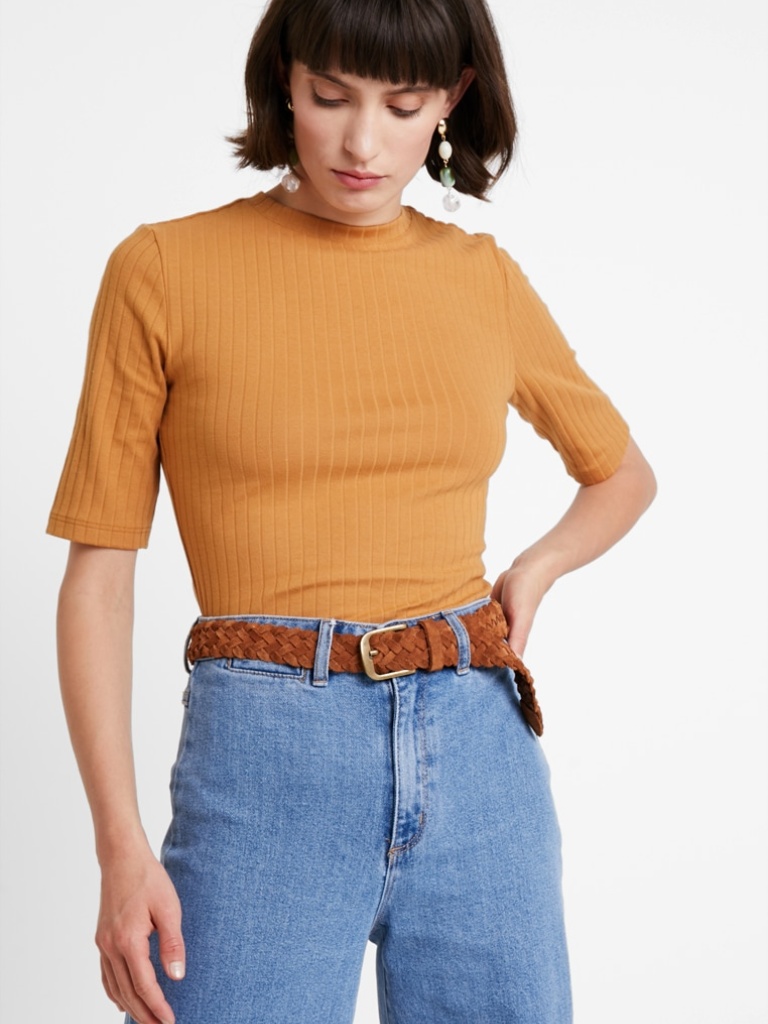
knit tight short sleeve hip length Fully Tucked in crew t-shirt